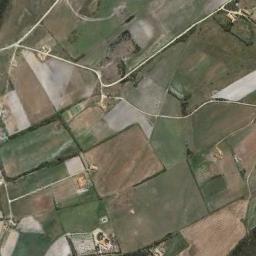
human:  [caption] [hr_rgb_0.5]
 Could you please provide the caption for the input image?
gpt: There are several white houses on the terraces .

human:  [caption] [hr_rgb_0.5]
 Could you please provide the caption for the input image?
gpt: There are several roads on the terrace .

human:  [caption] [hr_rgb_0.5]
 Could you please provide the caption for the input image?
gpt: There are bare and green terrace .

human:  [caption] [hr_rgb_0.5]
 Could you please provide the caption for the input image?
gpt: Many irregularly shaped brown and green mixed farm fields with several paths and many buildings .

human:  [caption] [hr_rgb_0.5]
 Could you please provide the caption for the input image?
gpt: There are some paths beside the terraces .